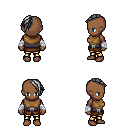
a pixel art fantasy rpg character, female body template, human, dark skin, leather chest armor, gold greaves, gray long mohawk hairstyle, white cloth bandages, four views (front, back, left, right), 2x2 character sprite sheet, small pixel art, hard edges, no anti-aliasing